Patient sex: F
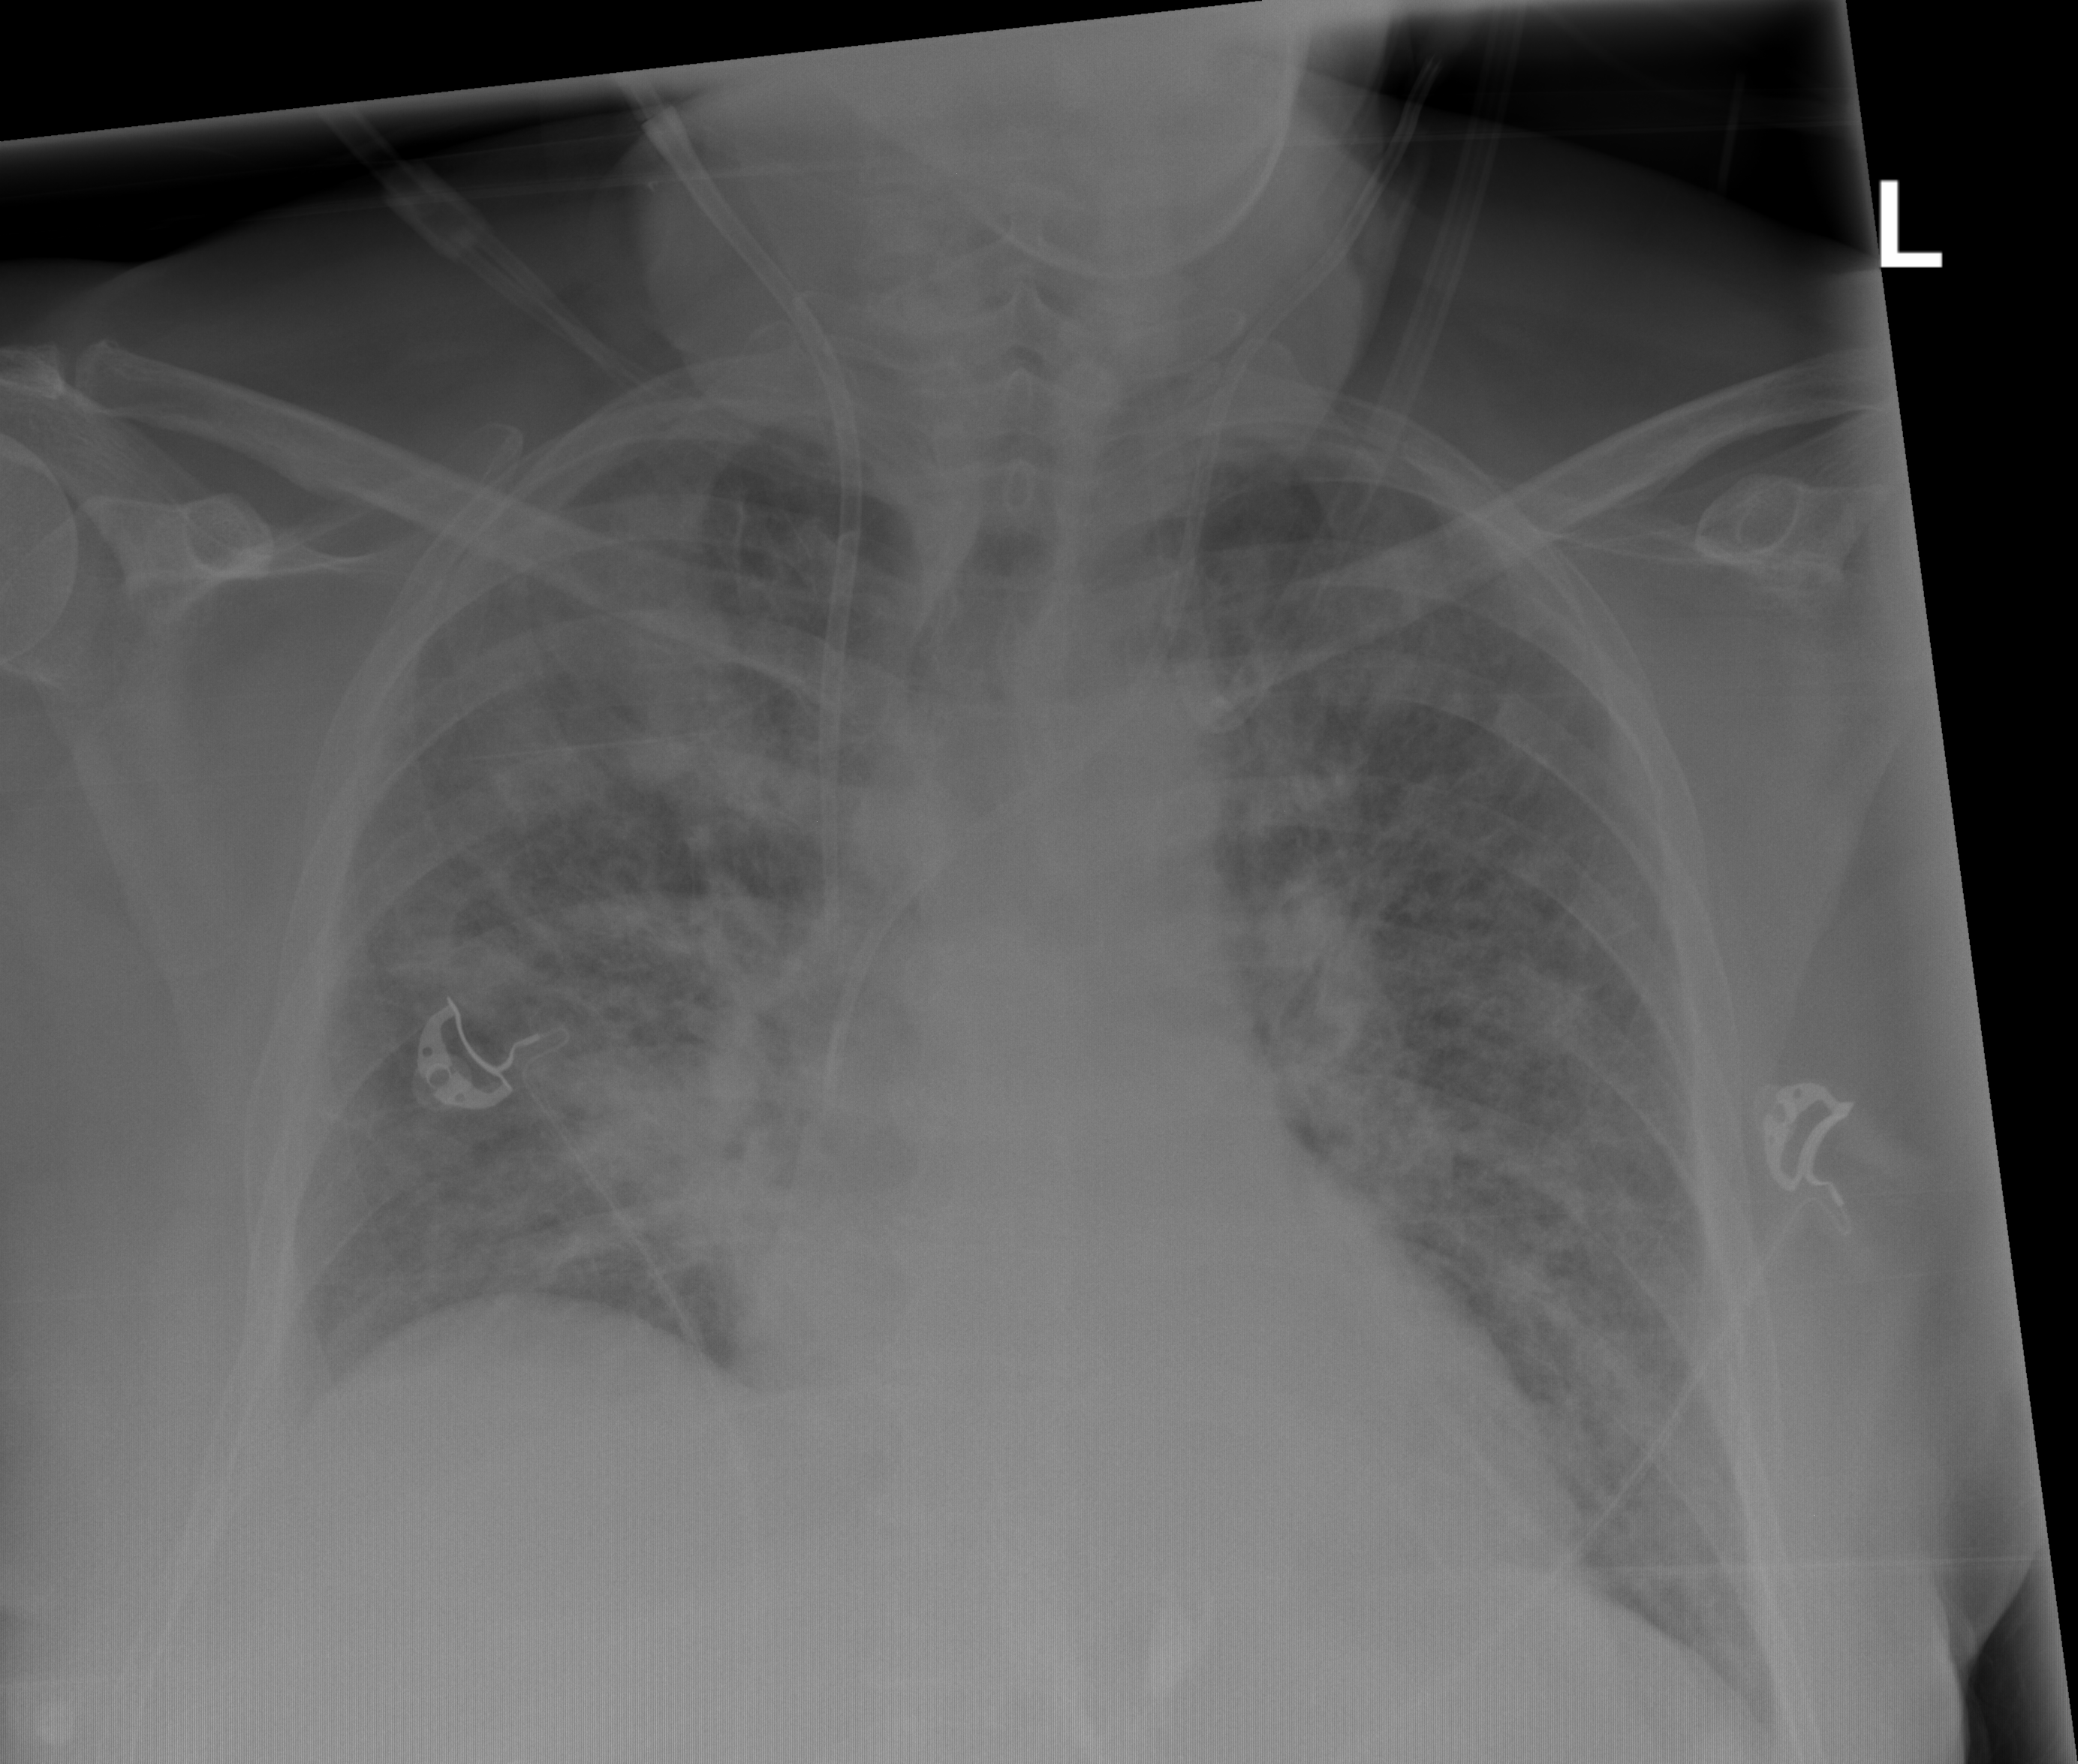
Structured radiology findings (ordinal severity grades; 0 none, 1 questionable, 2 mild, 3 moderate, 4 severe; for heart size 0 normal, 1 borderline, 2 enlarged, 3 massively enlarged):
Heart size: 1
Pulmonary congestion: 2
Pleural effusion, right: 0
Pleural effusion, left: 0
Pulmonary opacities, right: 3
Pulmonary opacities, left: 3
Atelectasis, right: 2
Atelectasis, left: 0